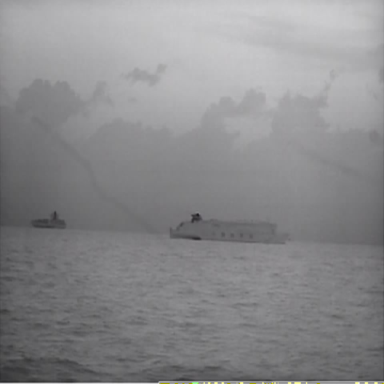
There are two objects shown in the infrared image, including a fishing_boat, and a container_ship.